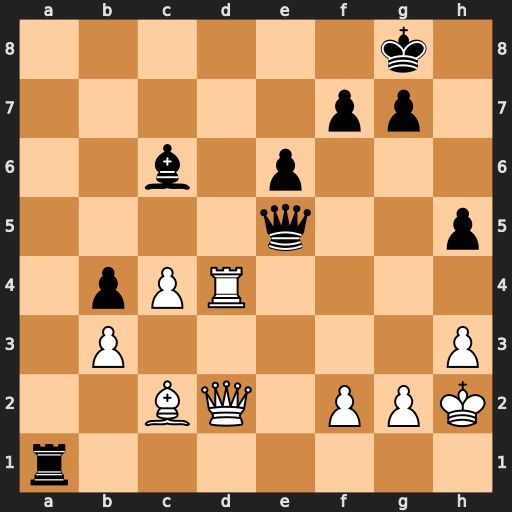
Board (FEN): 6k1/5pp1/2b1p3/4q2p/1pPR4/1P5P/2BQ1PPK/r7
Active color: w
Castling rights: -
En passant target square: -
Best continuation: f4 Qxd4 Qxd4